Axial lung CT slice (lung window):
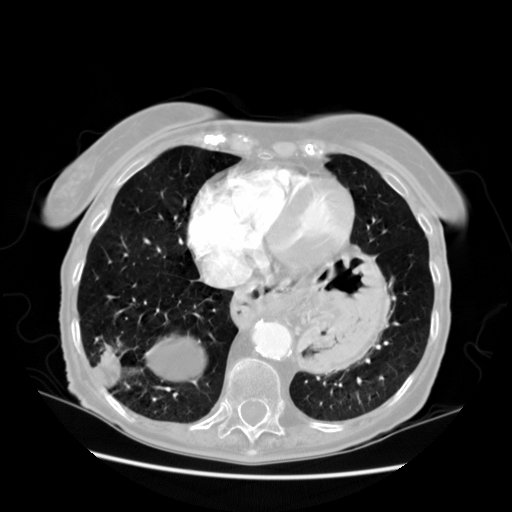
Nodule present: no